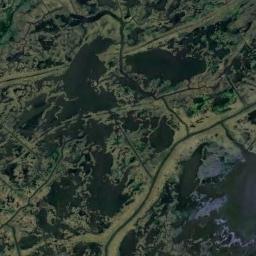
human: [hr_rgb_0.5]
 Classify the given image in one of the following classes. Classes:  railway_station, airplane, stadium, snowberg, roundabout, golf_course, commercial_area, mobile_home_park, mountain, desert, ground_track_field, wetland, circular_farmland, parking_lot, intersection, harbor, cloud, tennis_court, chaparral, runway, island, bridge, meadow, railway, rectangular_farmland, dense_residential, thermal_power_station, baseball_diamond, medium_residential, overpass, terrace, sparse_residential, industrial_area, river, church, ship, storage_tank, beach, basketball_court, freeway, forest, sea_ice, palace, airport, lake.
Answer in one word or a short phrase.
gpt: wetland